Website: walmart
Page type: review-order
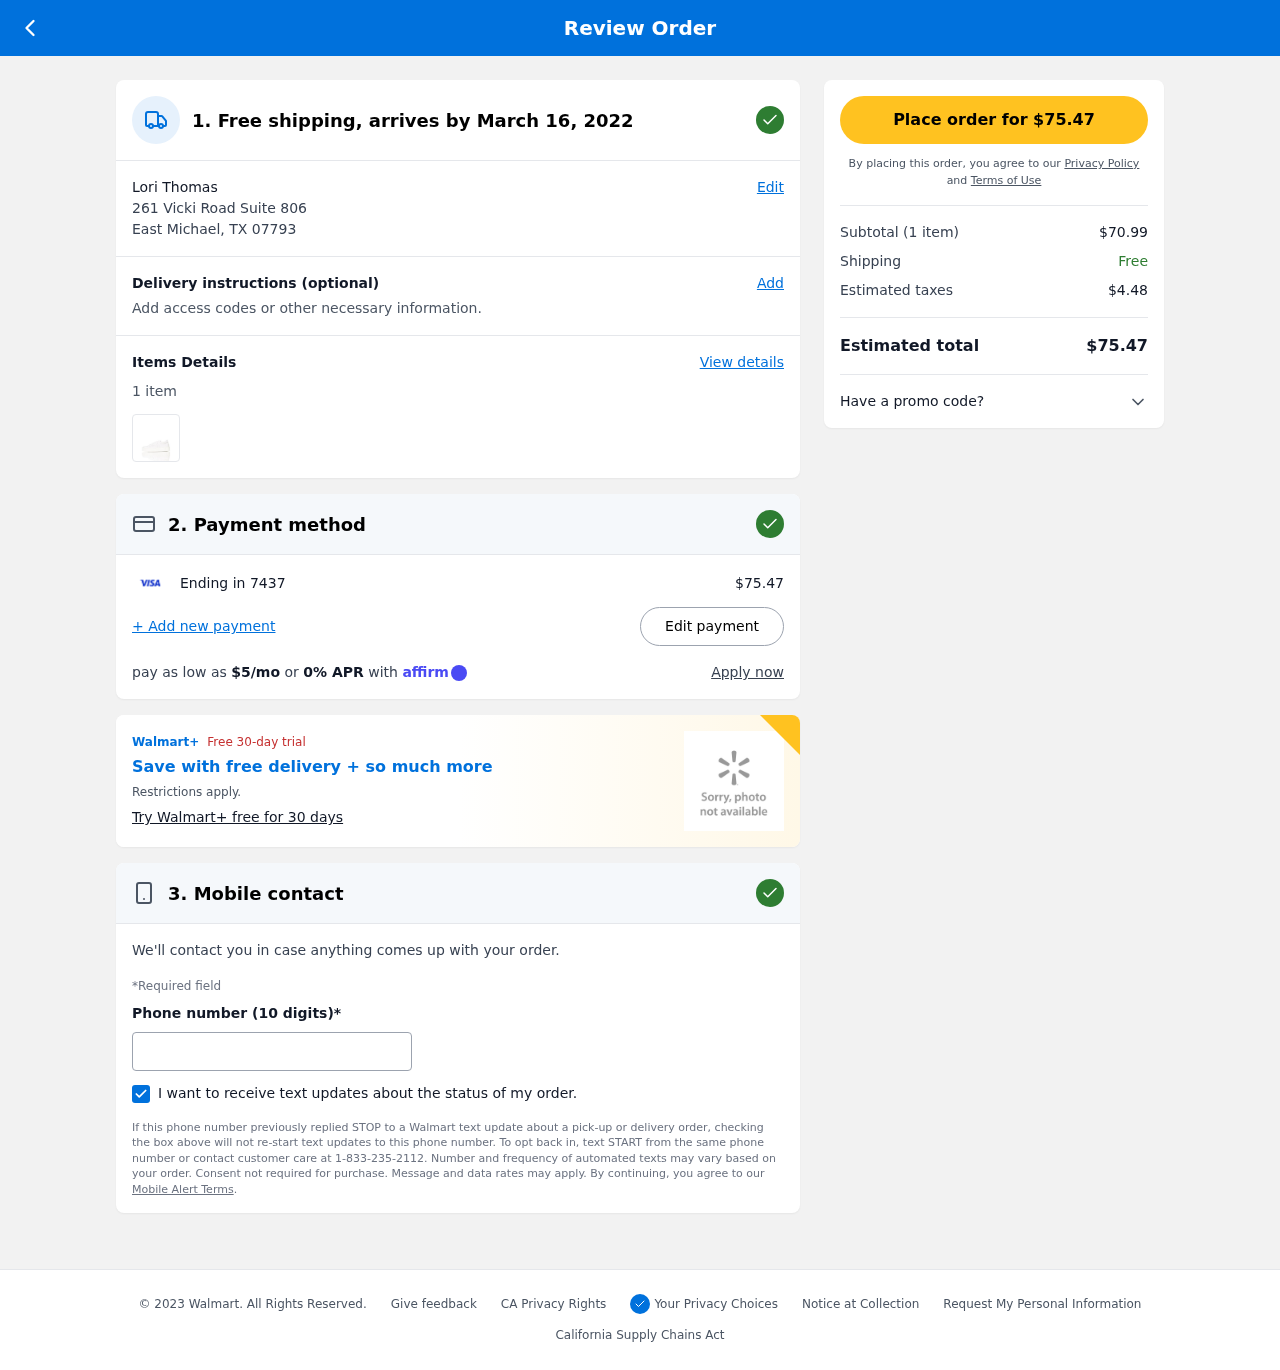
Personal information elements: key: PII_CARD_LAST4
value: Ending in 7437
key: PII_CITY_STATE_ZIP
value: East Michael, TX 07793
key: PII_FULLNAME
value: Lori Thomas
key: PII_PHONE
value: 4019754691
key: PII_STREET
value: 261 Vicki Road Suite 806
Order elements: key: ORDER_DELIVERY_DATE
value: March 16, 2022
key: ORDER_NUM_ITEMS
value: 1 item
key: ORDER_NUM_ITEMS
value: Subtotal (1 item)
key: ORDER_TOTAL
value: $75.47
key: ORDER_TOTAL
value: Place order for $75.47
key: ORDER_MONTHLY_PAYMENT
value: $5/mo
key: ORDER_SUBTOTAL
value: $70.99
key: ORDER_TAX
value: $4.48